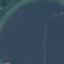
Land use / land cover: SeaLake